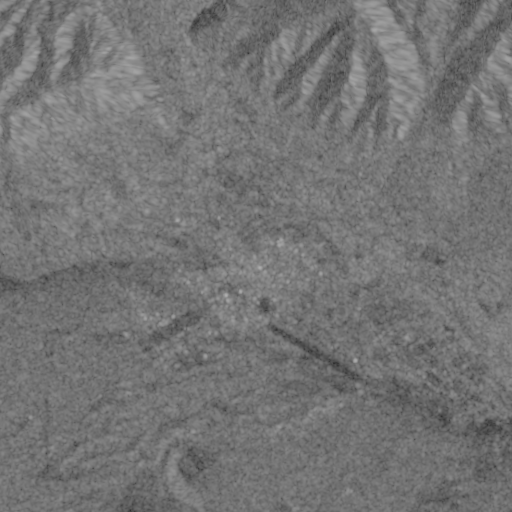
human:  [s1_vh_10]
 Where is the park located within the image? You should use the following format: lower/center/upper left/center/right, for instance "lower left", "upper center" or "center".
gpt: The park is located in the center of the image.
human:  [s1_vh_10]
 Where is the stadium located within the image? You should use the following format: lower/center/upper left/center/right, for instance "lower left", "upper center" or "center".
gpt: The stadium is located in the center of the image.
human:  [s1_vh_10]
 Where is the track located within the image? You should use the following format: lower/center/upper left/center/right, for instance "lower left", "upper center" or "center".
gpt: The track is located in the center of the image.
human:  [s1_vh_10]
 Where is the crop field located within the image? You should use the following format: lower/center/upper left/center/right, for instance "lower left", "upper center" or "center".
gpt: There is no crop field in the image.

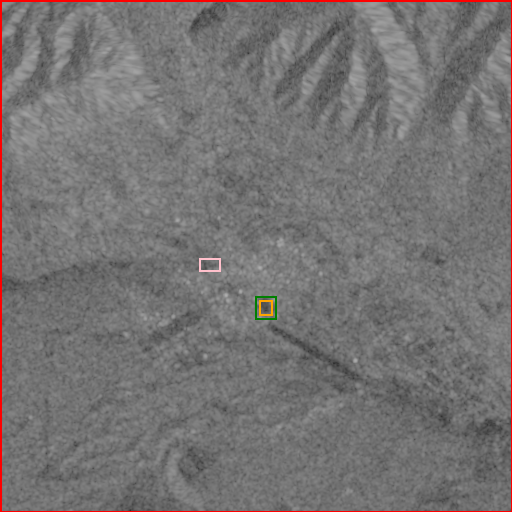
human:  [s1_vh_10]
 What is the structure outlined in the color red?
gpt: The structure outlined in red is a crop field.
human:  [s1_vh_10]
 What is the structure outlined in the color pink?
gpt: The structure outlined in pink is a park.
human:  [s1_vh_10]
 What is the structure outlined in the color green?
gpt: The structure outlined in green is a stadium.
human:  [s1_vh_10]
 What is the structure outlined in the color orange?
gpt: The structure outlined in orange is a track.
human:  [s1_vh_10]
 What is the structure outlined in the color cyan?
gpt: There is no cyan outline.